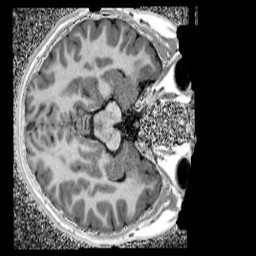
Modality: UNIT1_denoised
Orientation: axial
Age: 13
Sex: male
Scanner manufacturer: siemens
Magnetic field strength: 3 T
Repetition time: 4 s
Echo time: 0.00299 s